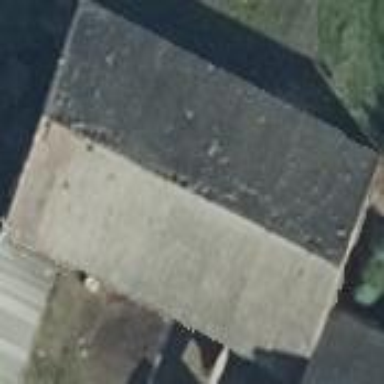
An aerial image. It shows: Rural barn.